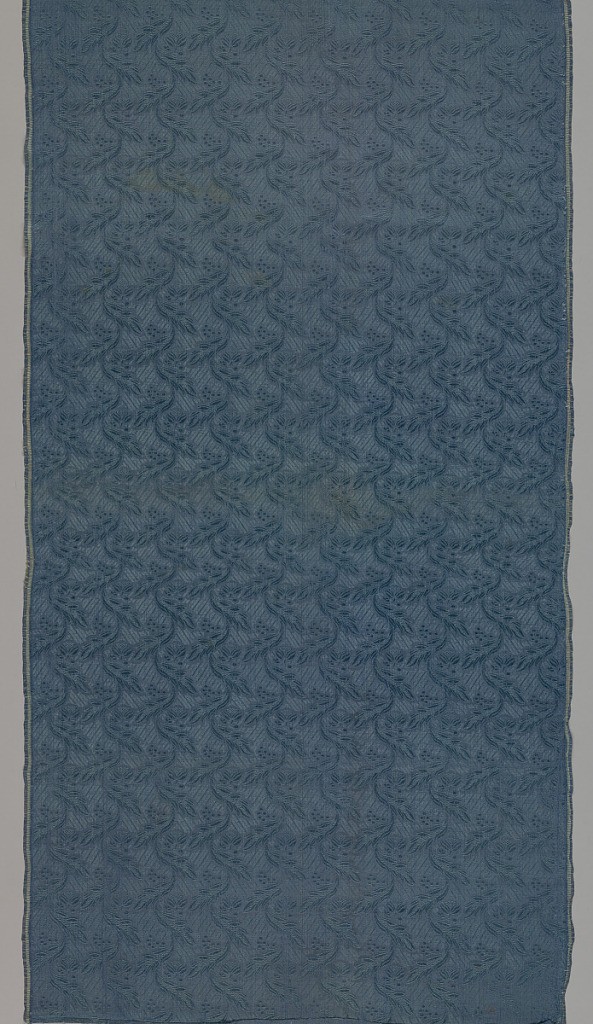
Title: Textile
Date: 1750–99
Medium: silk Technique: plain weave patterned by floats of a set of supplementary warps
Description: Small scale leaf and flower motif which repeat to create vertical curves.  Length of repeat: 5.5 cm. [2-1/8"].  Ten repeats across width of fabric.  Length of fabric placed side-by-side continue pattern.